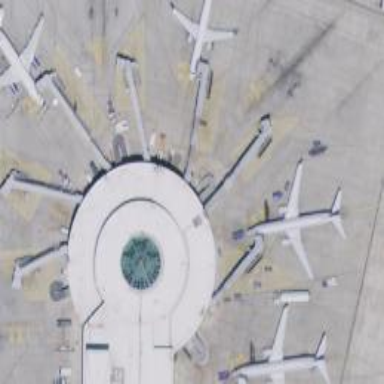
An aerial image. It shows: Airport gate.